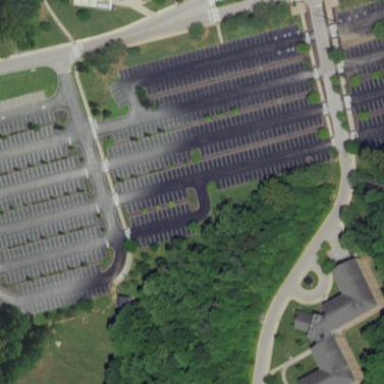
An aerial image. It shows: Parking area.